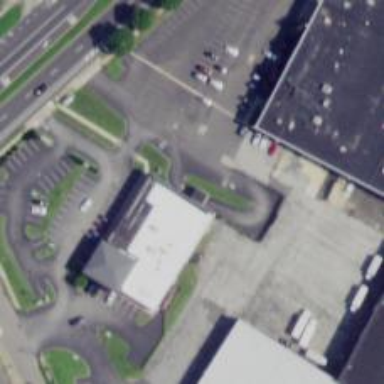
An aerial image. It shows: Pharmacy providing healthcare services.